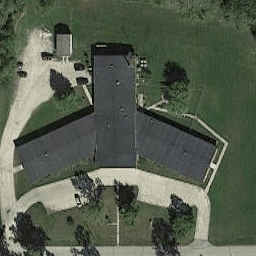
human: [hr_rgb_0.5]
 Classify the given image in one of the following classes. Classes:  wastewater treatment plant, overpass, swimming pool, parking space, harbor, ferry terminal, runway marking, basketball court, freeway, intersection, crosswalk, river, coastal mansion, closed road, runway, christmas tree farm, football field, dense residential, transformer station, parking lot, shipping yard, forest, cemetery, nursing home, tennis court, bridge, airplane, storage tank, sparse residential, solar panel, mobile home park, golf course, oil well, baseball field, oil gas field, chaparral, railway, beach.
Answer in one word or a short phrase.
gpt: nursing home